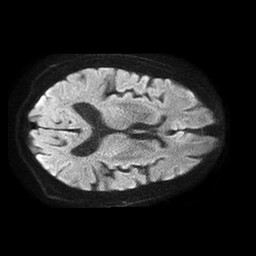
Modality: TRACE
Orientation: axial
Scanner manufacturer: philips
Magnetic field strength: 1.5 T
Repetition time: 4.6 s
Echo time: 0.08528 s